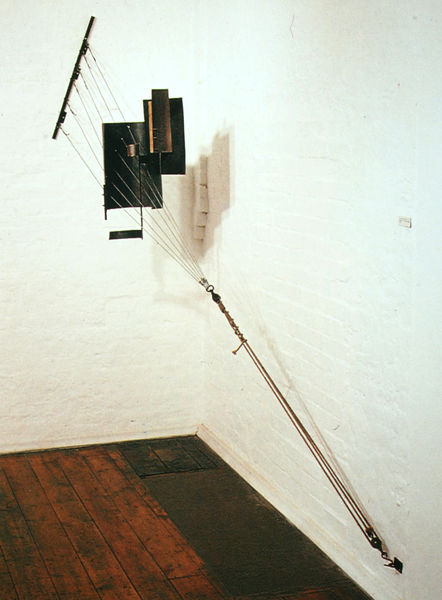
Titel: Eck-Relief
Künstler: Wladimir Tatlin
Standort: London
Institution: Annely Juda Fine Arts
Schlagwörter: weiß, holz, schwarz, wand, boden, ecke, fußboden, abstrakt, faden, plastik, foto, fotografie, saiten, stange, harfe, draht, installation, tatlin